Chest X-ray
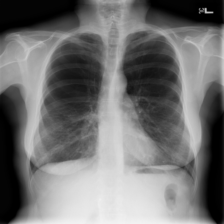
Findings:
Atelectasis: positive
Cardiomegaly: negative
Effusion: negative
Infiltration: negative
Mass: negative
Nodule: negative
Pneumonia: negative
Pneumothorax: negative
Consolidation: negative
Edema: negative
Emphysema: negative
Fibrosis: negative
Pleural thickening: negative
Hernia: negative